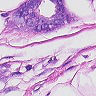
Metastatic tissue present: yes